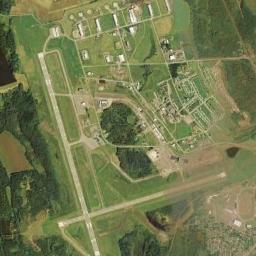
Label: airport